Question: I am working with JSF.
I want to insert a space before some text, But it is not working.
Ex: max_lenght =8
The String is "120.00"
The out put will become " 120.00"
But it is giving "120.00" only
I know that using &#160 ; we will add space, but i want to add through bean.
Java Code
'''
this.without_health_insurance_total_amount_as_String = d.format(this.without_health_insurance_total_amount);
if (this.without_health_insurance_total_amount_as_String.length() < max_lenght) {
this.without_health_insurance_total_amount_as_String = append_String(this.without_health_insurance_total_amount_as_String, max_lenght);
}
public String append_String(String source, int max_lenght) {
for (; source.length() < max_lenght;) {
source = new String(new StringBuffer(" ").append(source));
System.out.println(source);
}
return source;
}
'''
Xhtml:
'''
<h:outputText value="#{paymentreceipt.without_health_insurance_total_amount_as_String}" />
'''

I am trying to print the amount to below format:
1,779.99
220.01
2,000.00
So i am adding 3 spaces for 220.01 through backing bean(above code).
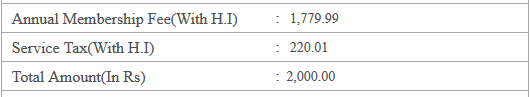
Answer: In your bean
'''
private String with = " xxx";
private String without = "xxx";
'''
In your xhtml
'''
<h:panelGrid columns="2">
<h:outputText value="Without spaces:"/>
<h:outputText value="#{myMB.without}" escape="false"/>
<h:outputText value="With spaces:"/>
<h:outputText value="#{myMB.with}" escape="false"/>
<p:commandButton value="Enter" />
</h:panelGrid>
'''
gives me